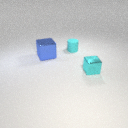
small cyan rubber cylinder to the right of large blue metal cube